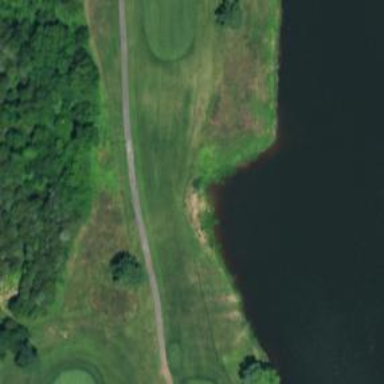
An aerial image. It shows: Path for both roads and golfers.